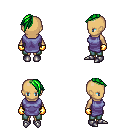
a pixel art fantasy rpg character, female body template, human, tanned skin, chain tabard jacket, teal pants, green long mohawk hairstyle, gold gloves, metal boots, four views (front, back, left, right), 2x2 character sprite sheet, small pixel art, hard edges, no anti-aliasing